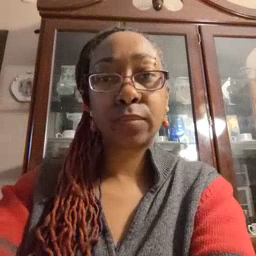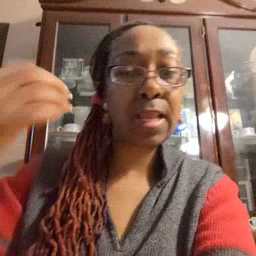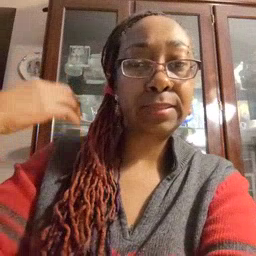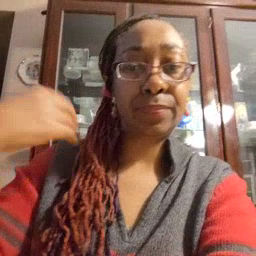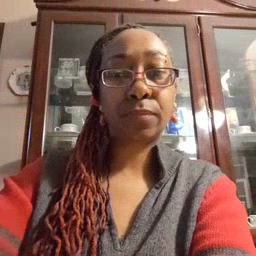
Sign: outside